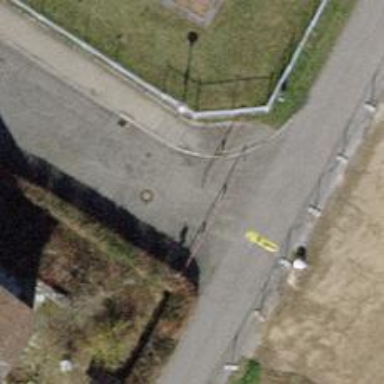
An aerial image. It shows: Cycle barrier.